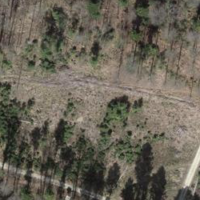
EUNIS habitat code: 44
Species observed at this site:
Sambucus racemosa